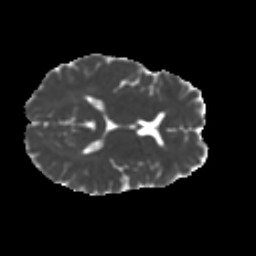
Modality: MD
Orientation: axial
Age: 42
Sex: female
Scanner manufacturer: ge
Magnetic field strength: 3 T
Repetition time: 7.8 s
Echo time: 0.0606 s